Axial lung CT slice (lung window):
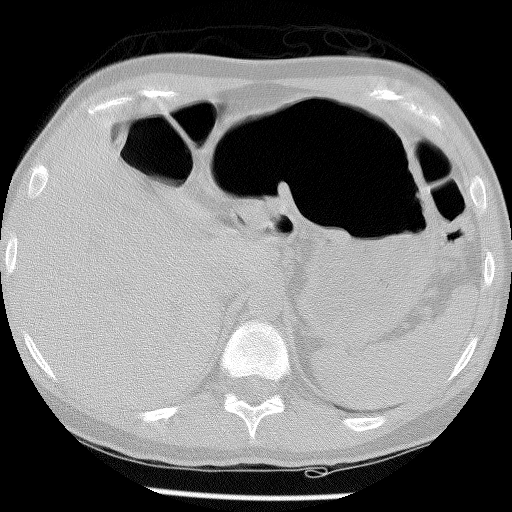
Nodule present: no